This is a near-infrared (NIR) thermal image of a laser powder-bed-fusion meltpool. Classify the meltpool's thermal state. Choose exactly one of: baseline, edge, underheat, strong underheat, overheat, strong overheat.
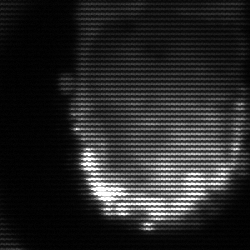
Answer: baseline